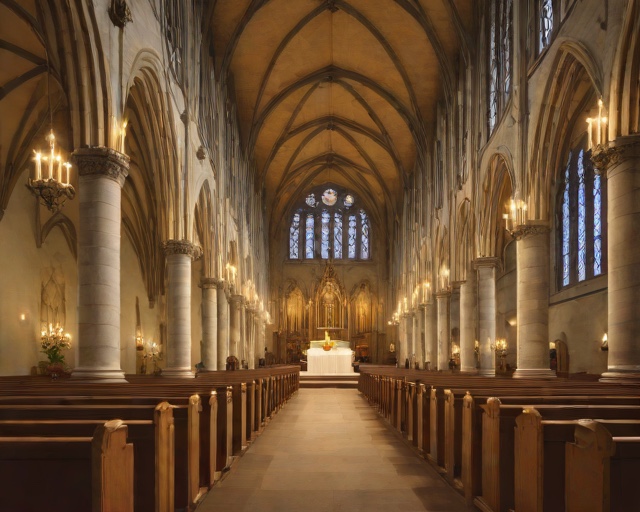
Category: Holiday